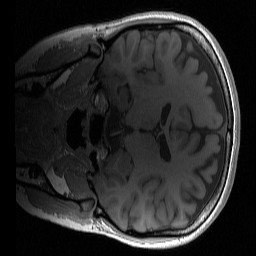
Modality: T1w
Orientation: coronal
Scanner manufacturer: siemens
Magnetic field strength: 3 T
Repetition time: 2 s
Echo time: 0.0022 s